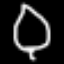
Label: leaf